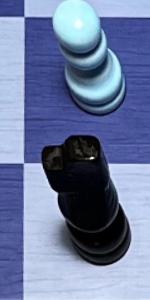
Label: Knight_Black